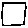
Label: square